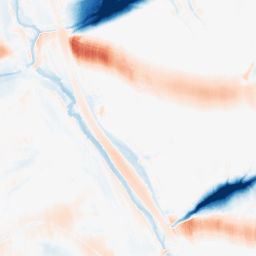
Category: morphological
Decomposition family: morphological_ellipse
Decomposition parameters: operation: average
width: 50
height: 20
Upsampling method: sinc_blackman
Upsampling parameters: scale: 2
kernel_size: 8
Upsampling scale: 2